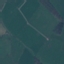
Land use / land cover class: Pasture